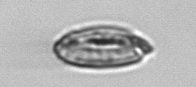
Label: Katodinium_or_Torodinium